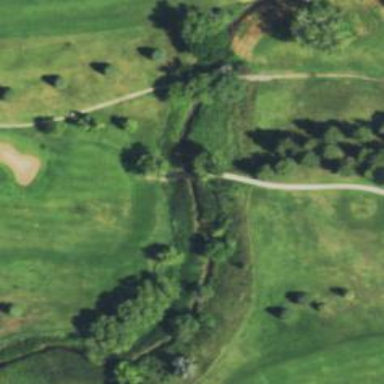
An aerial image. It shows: Driveway serving as golf cartpath.